Field crop: maize
Growth stage: 2
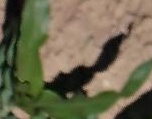
Species: maize